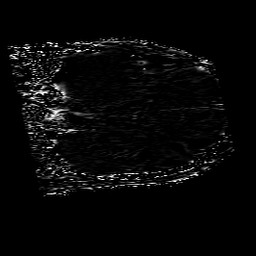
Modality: SWI
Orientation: coronal
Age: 35
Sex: male
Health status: ill
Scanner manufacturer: philips
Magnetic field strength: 3 T
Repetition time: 0.031 s